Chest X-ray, PA view. Patient: 78 years old, sex M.
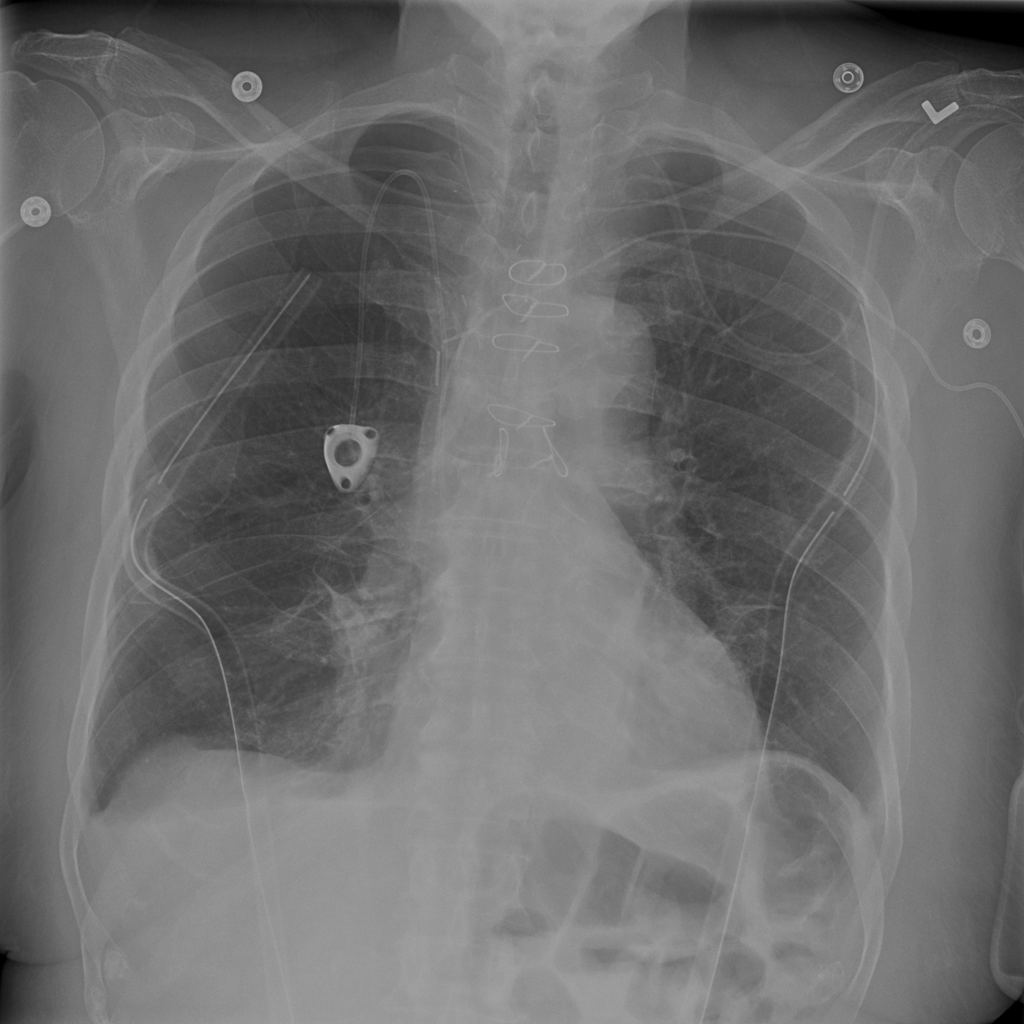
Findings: Atelectasis, Effusion, Pneumothorax